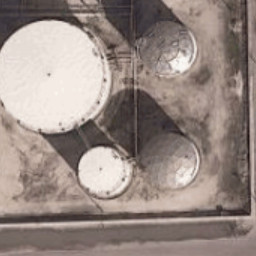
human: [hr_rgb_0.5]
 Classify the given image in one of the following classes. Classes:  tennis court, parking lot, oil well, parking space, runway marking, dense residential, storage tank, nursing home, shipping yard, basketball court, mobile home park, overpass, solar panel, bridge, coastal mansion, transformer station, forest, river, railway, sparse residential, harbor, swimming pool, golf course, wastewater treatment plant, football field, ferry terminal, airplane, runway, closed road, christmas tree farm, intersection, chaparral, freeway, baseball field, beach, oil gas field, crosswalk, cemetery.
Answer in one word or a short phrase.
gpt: storage tank